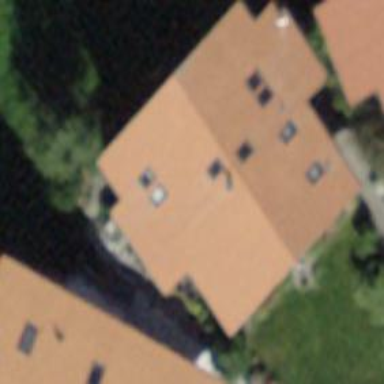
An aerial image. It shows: Residential building.